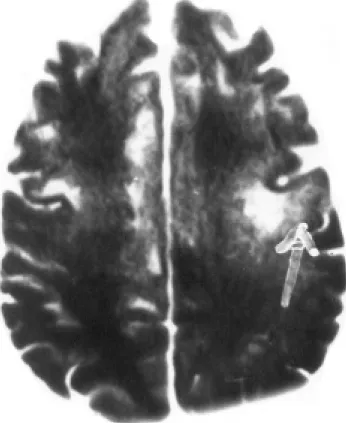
T1W axial image at the level of the centrum semi-ovale. Multiple focal hypointense lesions are seen bilaterally in the subcortical white matter of the frontal lobe causing widening of the overlying gyri on the left side (arrow).
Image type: radiology (mri)